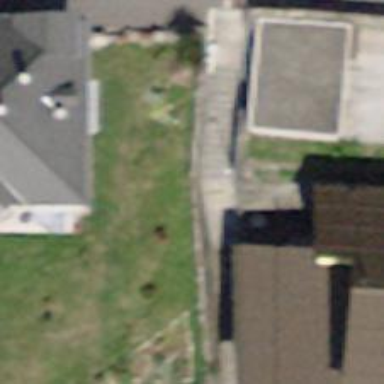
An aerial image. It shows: Set of cobblestone steps.